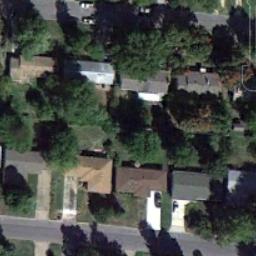
Label: residential